Interaction volume radius: 10 \u00c5
Interaction volume height: 10 \u00c5
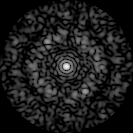
Disorder parameter: 0.7842